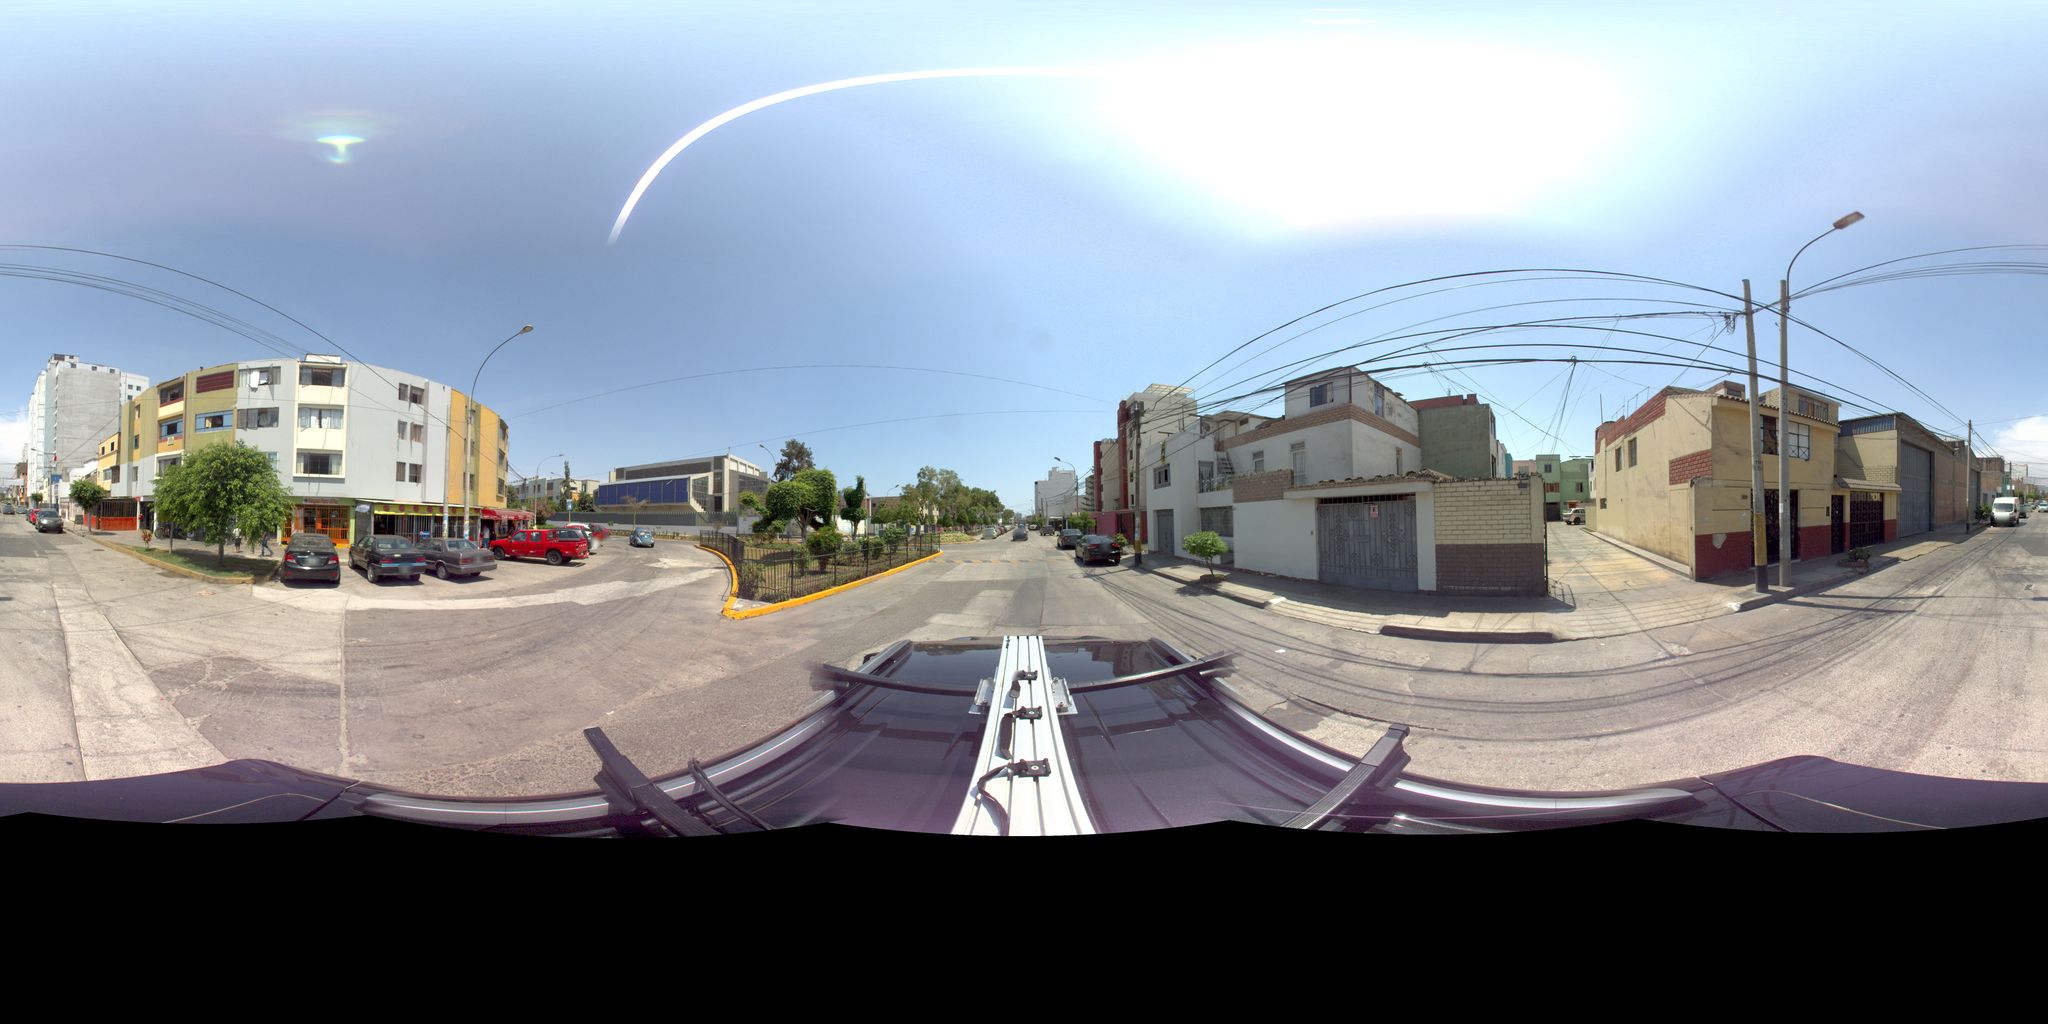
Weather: clear
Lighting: day
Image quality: good
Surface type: driving surface
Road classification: residential
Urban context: urban centre
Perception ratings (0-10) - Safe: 0.45, Lively: 8.42, Beautiful: 4.42, Boring: 3.99, Depressing: 4.82, Wealthy: 1.29